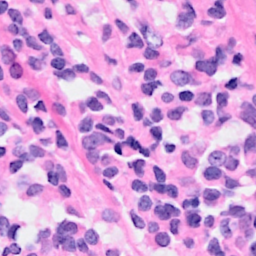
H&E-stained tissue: Breast